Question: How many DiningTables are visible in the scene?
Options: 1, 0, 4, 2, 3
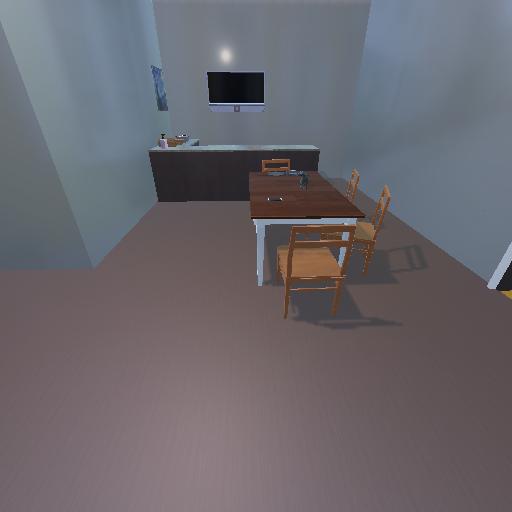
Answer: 1